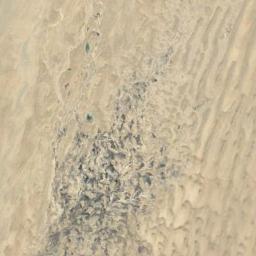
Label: desert